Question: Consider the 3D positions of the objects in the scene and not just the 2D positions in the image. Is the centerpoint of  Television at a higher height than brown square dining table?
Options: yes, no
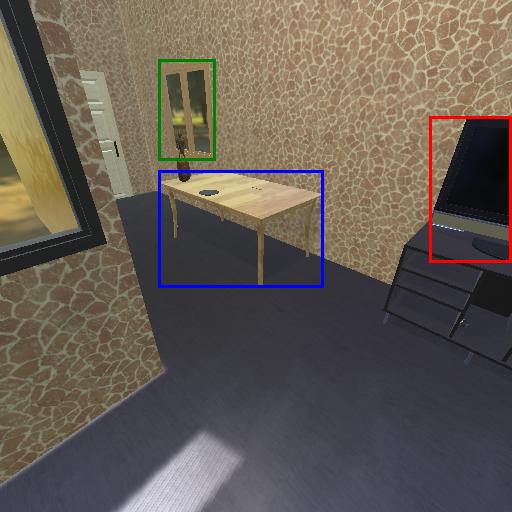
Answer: yes